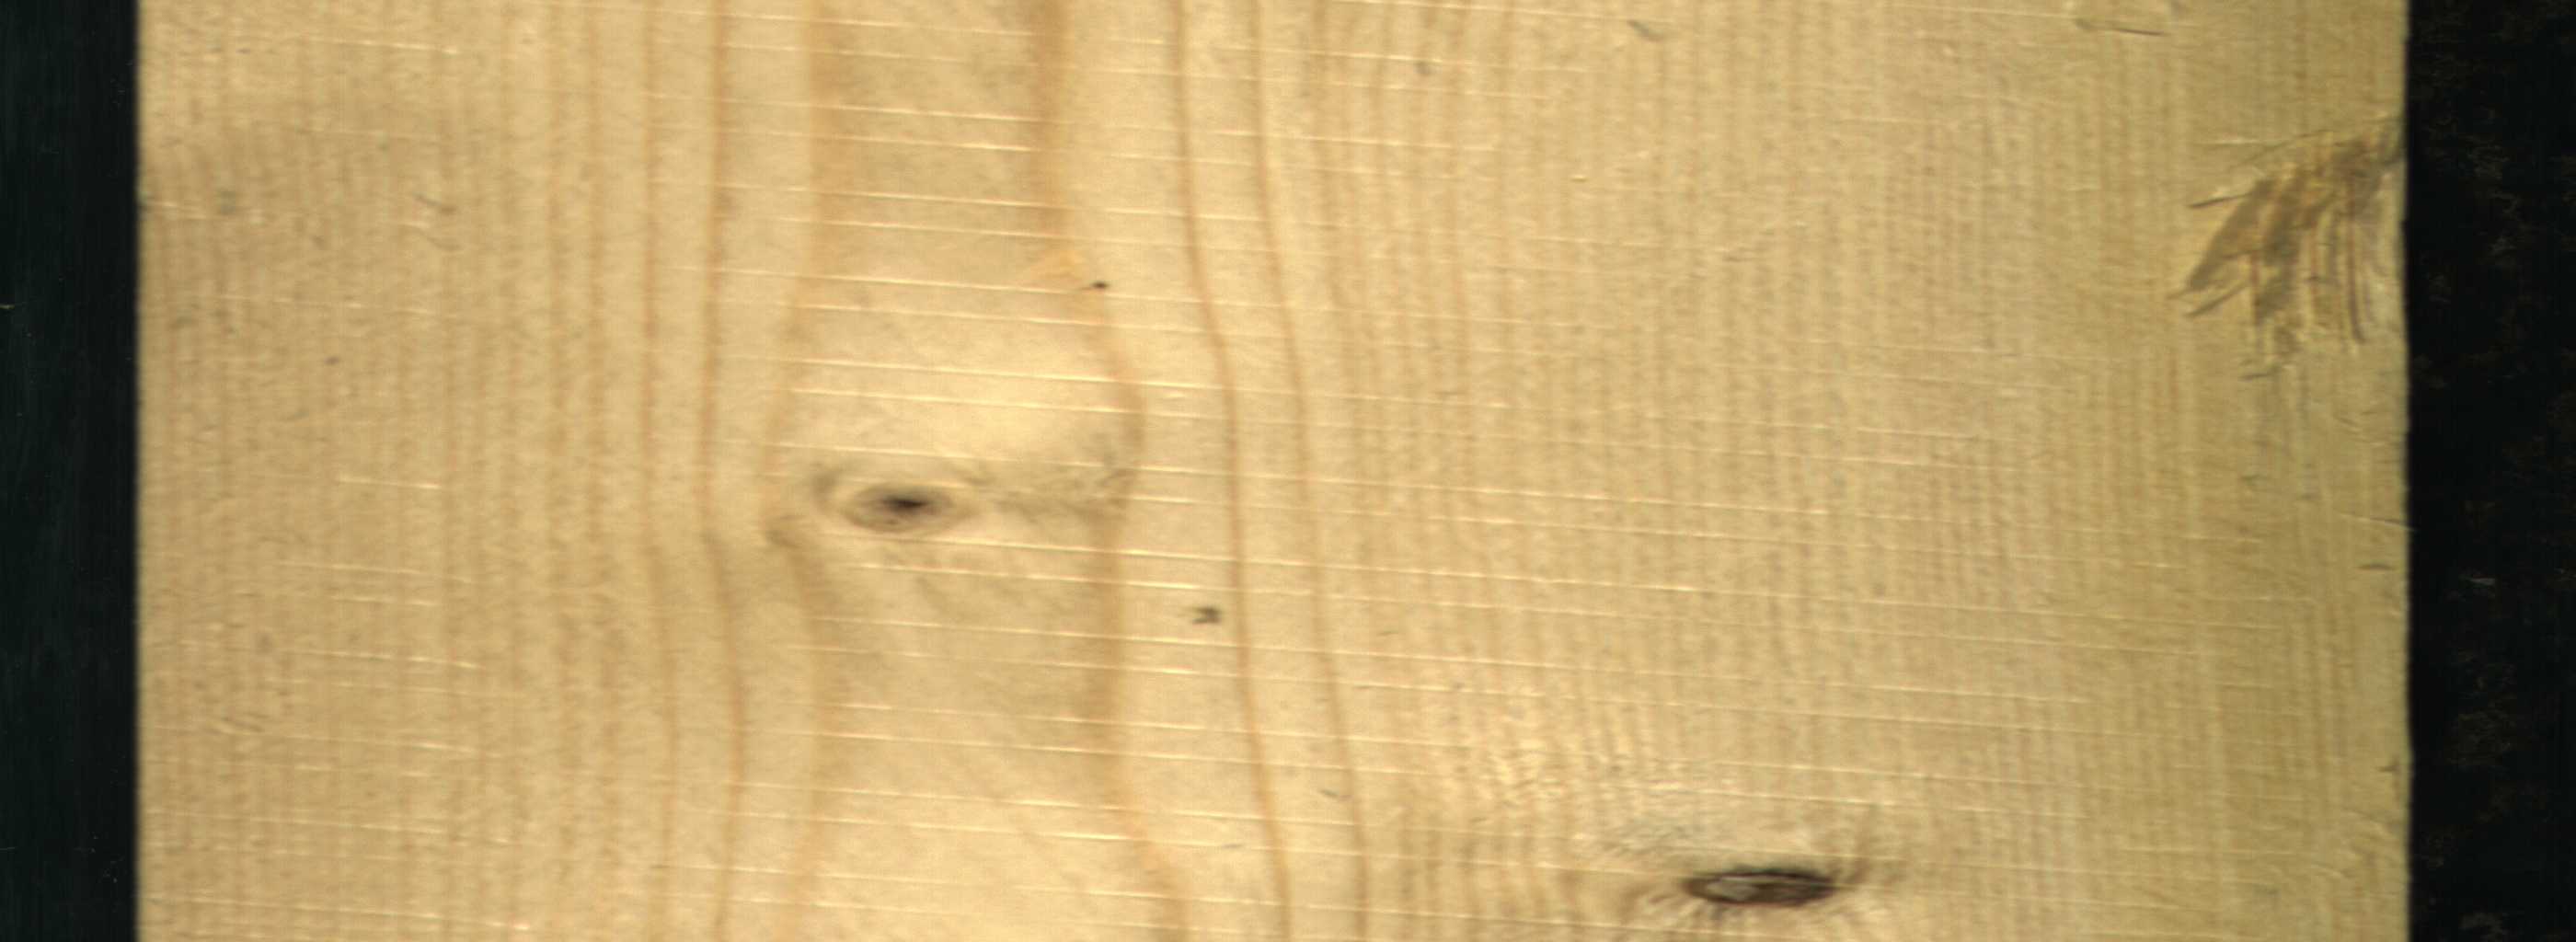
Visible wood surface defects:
Dead_Knot
Live_Knot